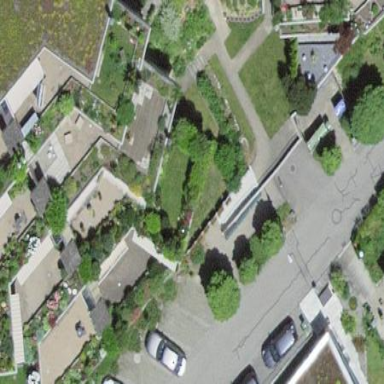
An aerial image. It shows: Terrace building.